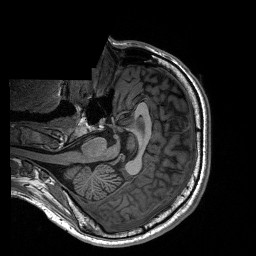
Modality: T1w
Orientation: axial
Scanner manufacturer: siemens
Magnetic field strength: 3 T
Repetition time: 2.3 s
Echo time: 0.00197 s